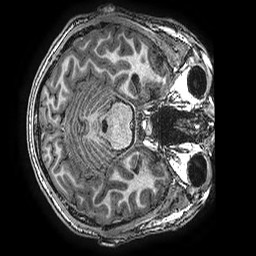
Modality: T1w
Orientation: axial
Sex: male
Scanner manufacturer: ge
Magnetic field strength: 3 T
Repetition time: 0.00766 s
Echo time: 0.003476 s